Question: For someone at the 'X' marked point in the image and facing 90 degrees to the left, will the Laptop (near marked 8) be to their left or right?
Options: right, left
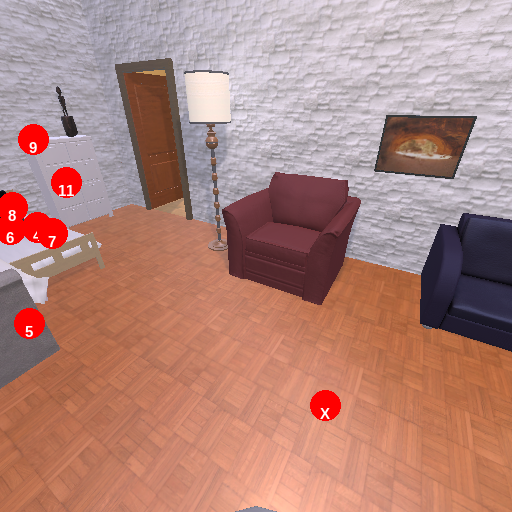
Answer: right